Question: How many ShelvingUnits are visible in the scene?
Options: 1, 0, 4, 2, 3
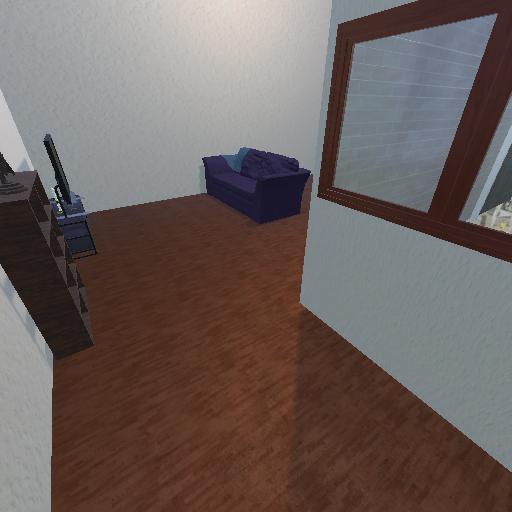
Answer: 1